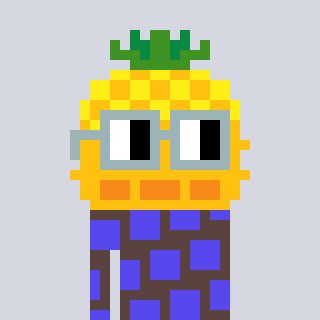
a pixel art character with square dark gray glasses, a pineapple-shaped head and a darkbrown-colored body on a cool background